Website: walmart
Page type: account-selection
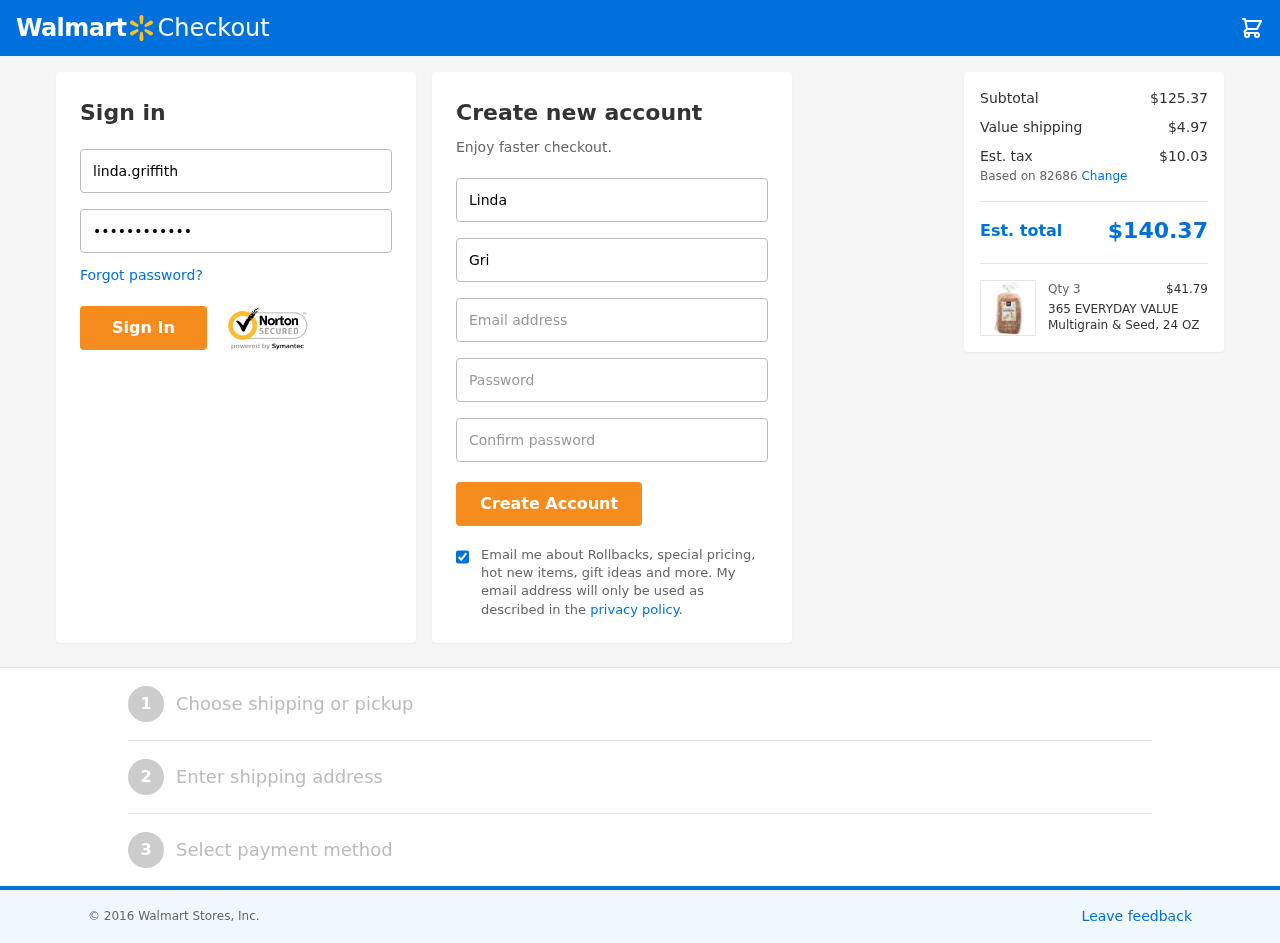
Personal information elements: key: PII_EMAIL
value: linda_griffith@gmail.com
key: PII_FIRSTNAME
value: Linda
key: PII_LASTNAME
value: Griffith
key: PII_LOGIN_USERNAME
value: linda.griffith
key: PII_POSTCODE
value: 82686
Product elements: key: PRODUCT1_NAME
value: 365 EVERYDAY VALUE Multigrain & Seed, 24 OZ
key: PRODUCT1_PRICE
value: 41.79
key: PRODUCT1_QUANTITY
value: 3
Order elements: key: ORDER_SUBTOTAL
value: $125.37
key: ORDER_SHIPPING_COST
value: $4.97
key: ORDER_TAX
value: $10.03
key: ORDER_TOTAL
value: $140.37